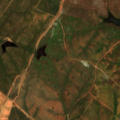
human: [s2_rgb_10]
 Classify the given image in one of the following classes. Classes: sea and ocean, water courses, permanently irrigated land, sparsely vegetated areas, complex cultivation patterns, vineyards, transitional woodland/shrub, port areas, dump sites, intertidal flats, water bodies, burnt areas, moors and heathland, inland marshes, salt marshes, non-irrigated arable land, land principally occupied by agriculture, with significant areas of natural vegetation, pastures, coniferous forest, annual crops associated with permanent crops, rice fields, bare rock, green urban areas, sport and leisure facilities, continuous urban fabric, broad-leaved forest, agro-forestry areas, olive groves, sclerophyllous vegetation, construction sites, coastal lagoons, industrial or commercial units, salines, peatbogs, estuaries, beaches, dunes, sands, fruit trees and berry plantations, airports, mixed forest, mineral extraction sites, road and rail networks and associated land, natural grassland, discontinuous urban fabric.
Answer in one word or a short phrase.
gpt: continuous urban fabric